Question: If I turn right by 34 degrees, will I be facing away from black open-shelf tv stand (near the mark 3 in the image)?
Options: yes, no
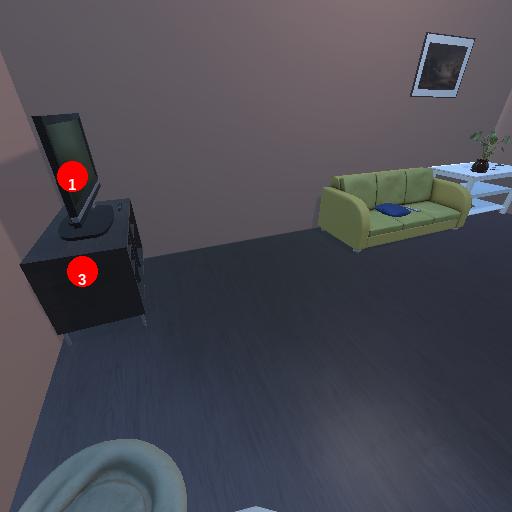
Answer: yes